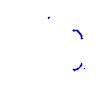
Particle: kaon